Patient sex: M
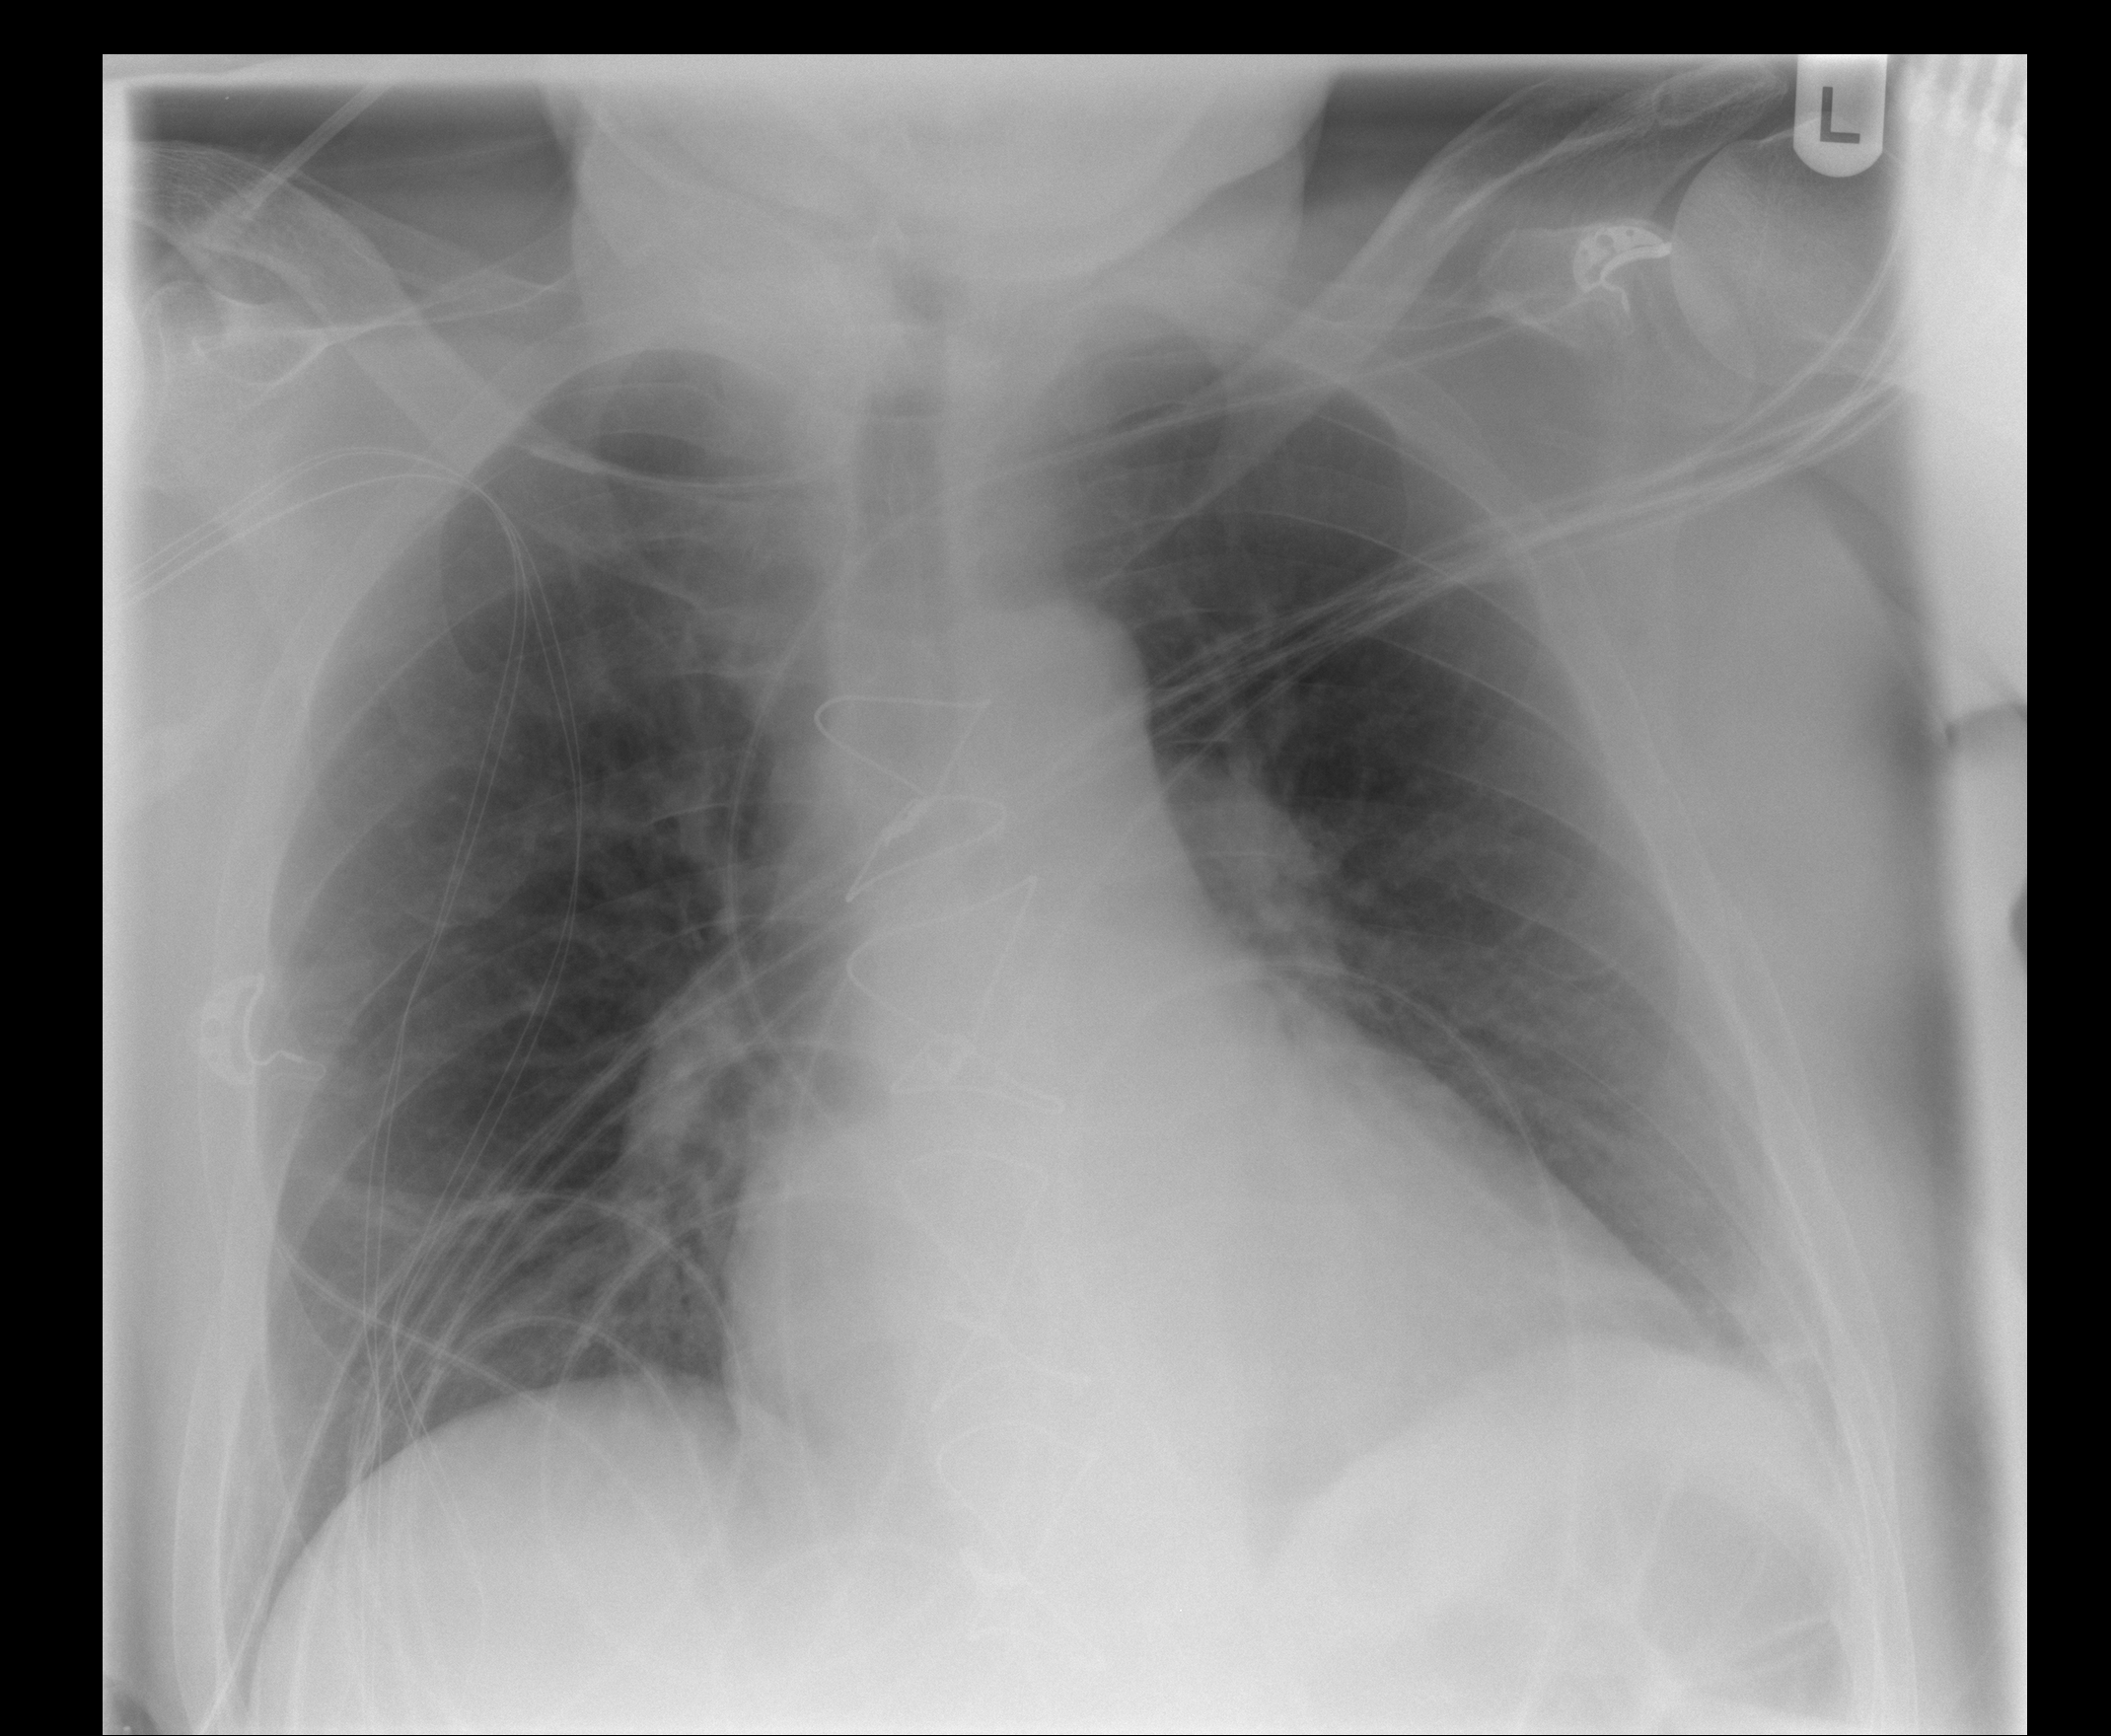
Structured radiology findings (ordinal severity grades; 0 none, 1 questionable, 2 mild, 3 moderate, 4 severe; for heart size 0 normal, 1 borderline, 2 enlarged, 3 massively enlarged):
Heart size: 2
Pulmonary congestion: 0
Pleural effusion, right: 0
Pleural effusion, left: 2
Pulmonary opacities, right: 0
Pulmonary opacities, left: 0
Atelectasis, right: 2
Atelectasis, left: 2